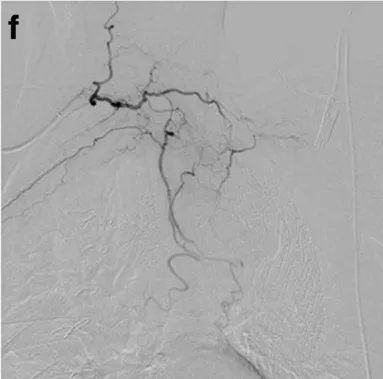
F. After TAE, the type 2 endoleak disappeared.
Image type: radiology (x_ray)